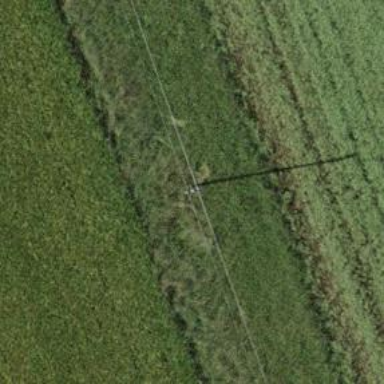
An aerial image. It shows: Minor power line.